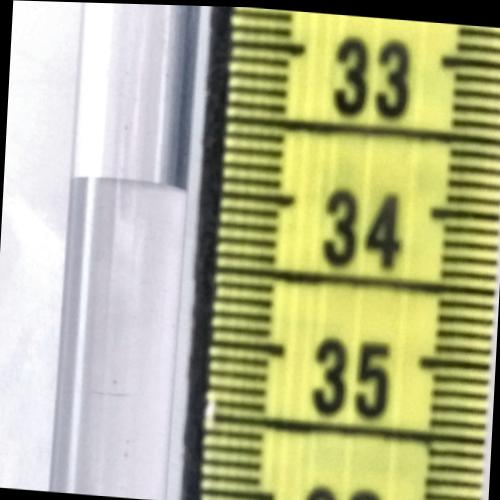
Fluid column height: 34.0 cm